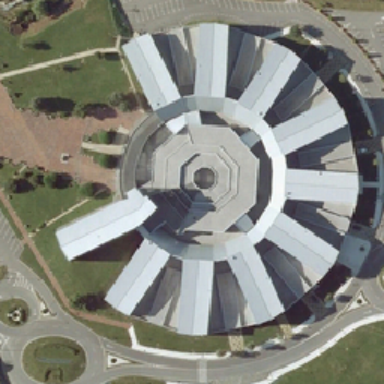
Three quarters of the gray buildings are surrounded by roads and plants .